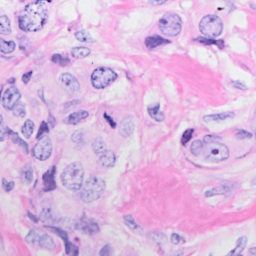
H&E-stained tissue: Breast